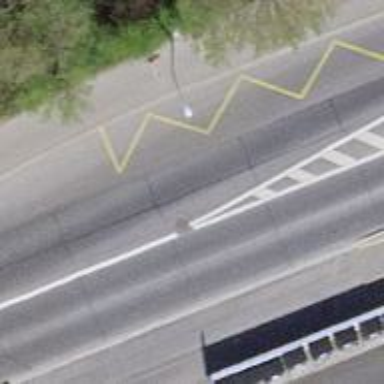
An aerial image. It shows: Bus stop with stop position for public transport.